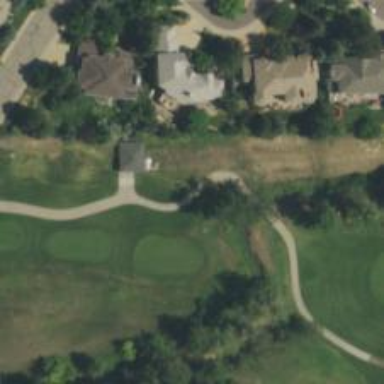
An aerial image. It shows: Service road designed as golf cart path.